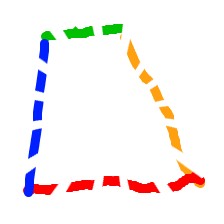
Shape: trapezoid